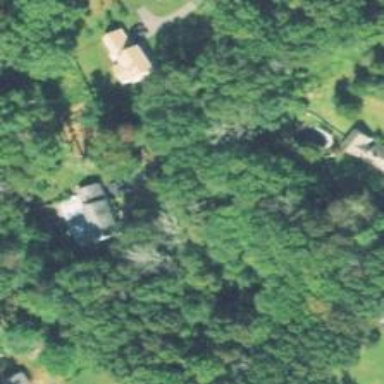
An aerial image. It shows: Driveway.